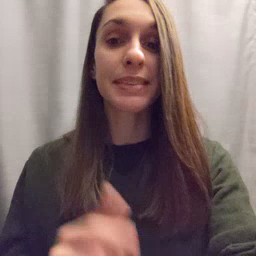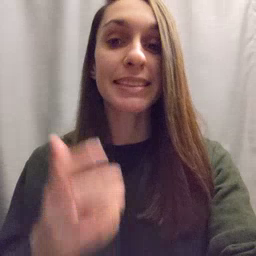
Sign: tiger